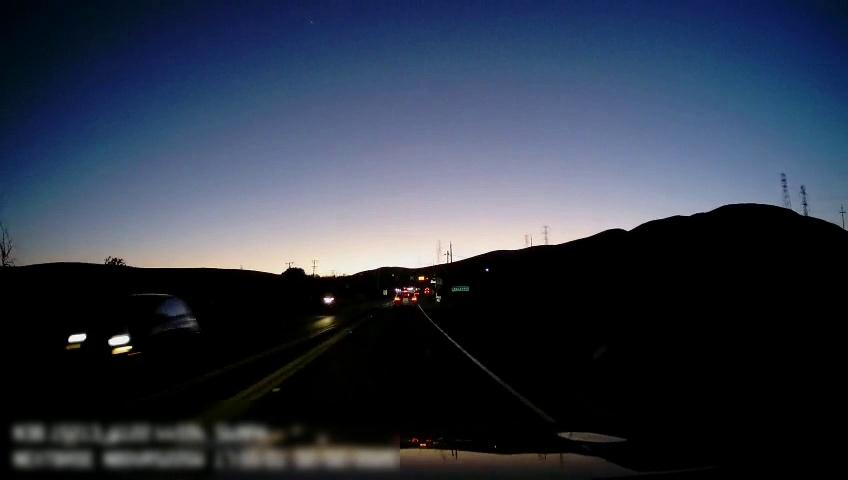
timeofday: Dusk/Dawn/Twilight
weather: Other
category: Drivable Space
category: Vehicles | SUV
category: Motorbikes
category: Vehicles | Car
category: Lanes | Current Lane
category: Lanes | Opposite Lane
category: Lanes | Current Lane
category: Traffic | Signs